Question: On the new <URL> it mentions being able to try out potential language features, and lists three such features.

The first two I've heard of before (for example <URL>
- According to the <URL> page, this feature has been withdrawn.
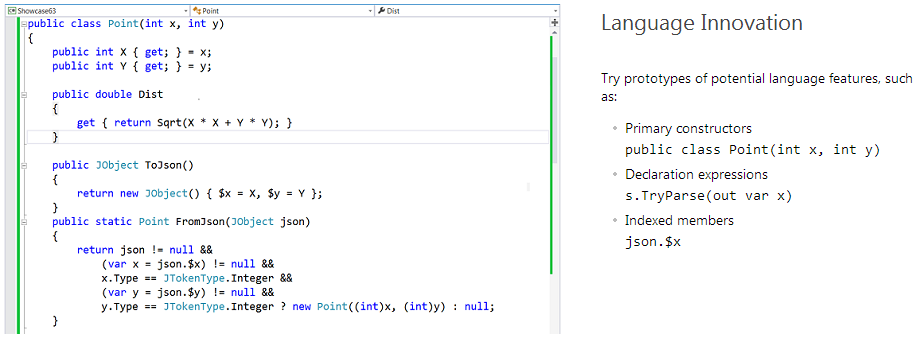
Answer: '.$foobar' is just short form for '["foobar"]'